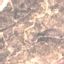
Land use / land cover class: HerbaceousVegetation